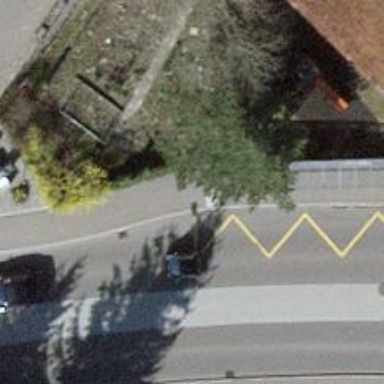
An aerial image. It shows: Platform for public transport is situated by the road.